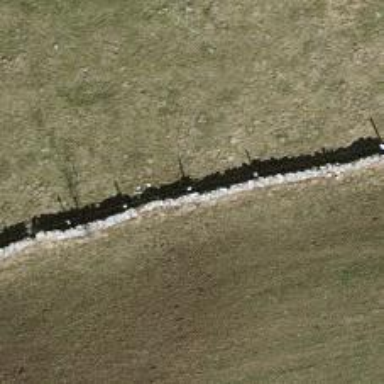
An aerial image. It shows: Wall made of dry stone.